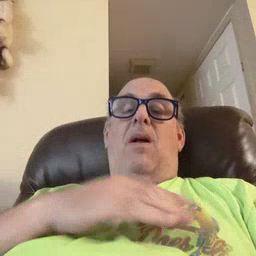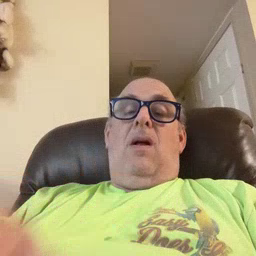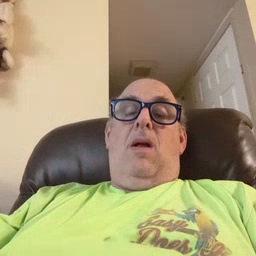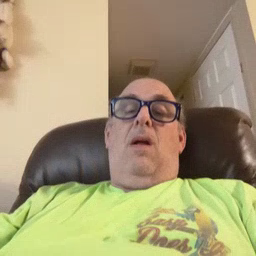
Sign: minemy